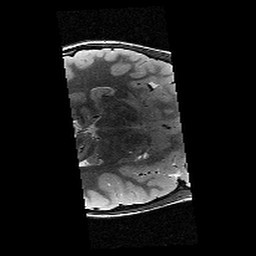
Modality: T2w
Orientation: axial
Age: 12
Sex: female
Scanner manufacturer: siemens
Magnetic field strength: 3 T
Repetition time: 9.23 s
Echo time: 0.067 s